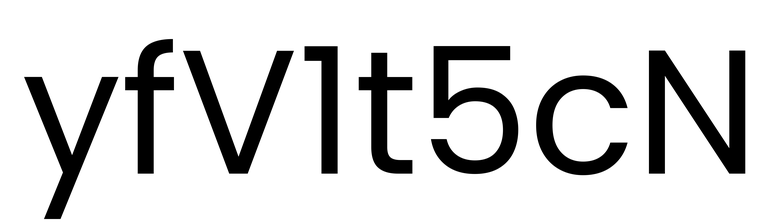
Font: Poppins-Regular